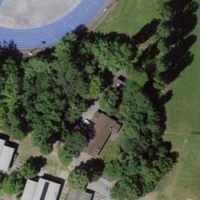
EUNIS habitat code: 53
Species observed at this site:
Turdus merula